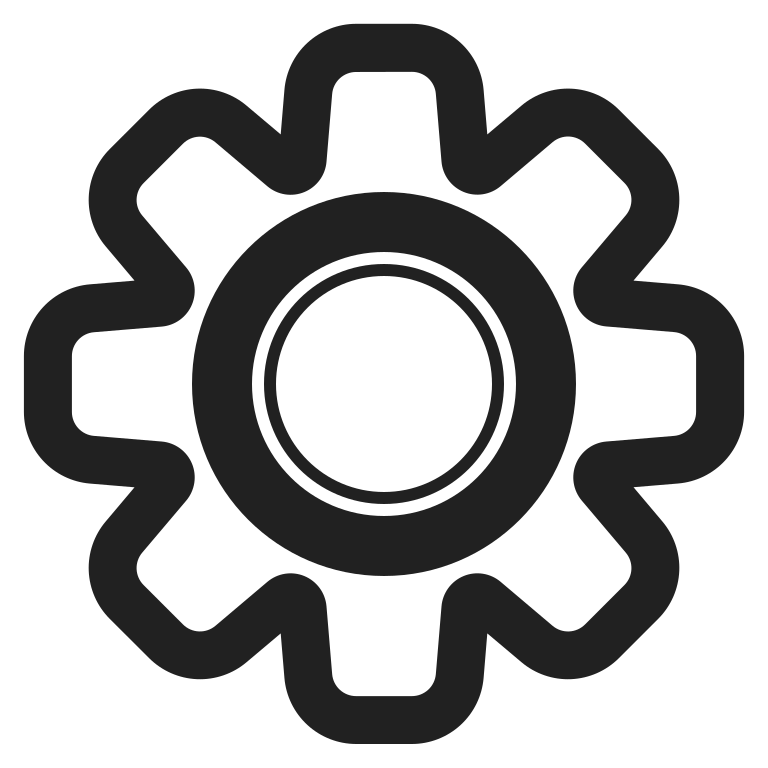
gear high contrast